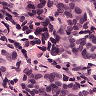
Metastatic tissue present: yes